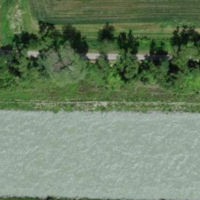
EUNIS habitat code: 24
Species observed at this site:
Acrocephalus palustris
Plebejus argus